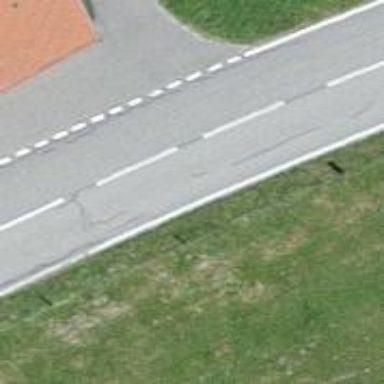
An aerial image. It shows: Secondary road with cycle lane on the left.